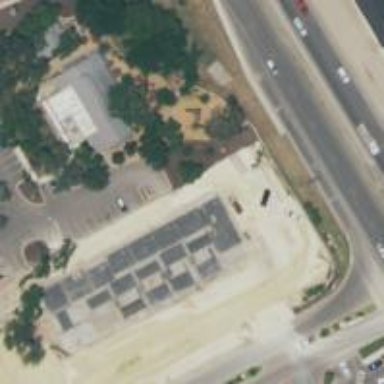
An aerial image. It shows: Retail building.